Chest X-ray:
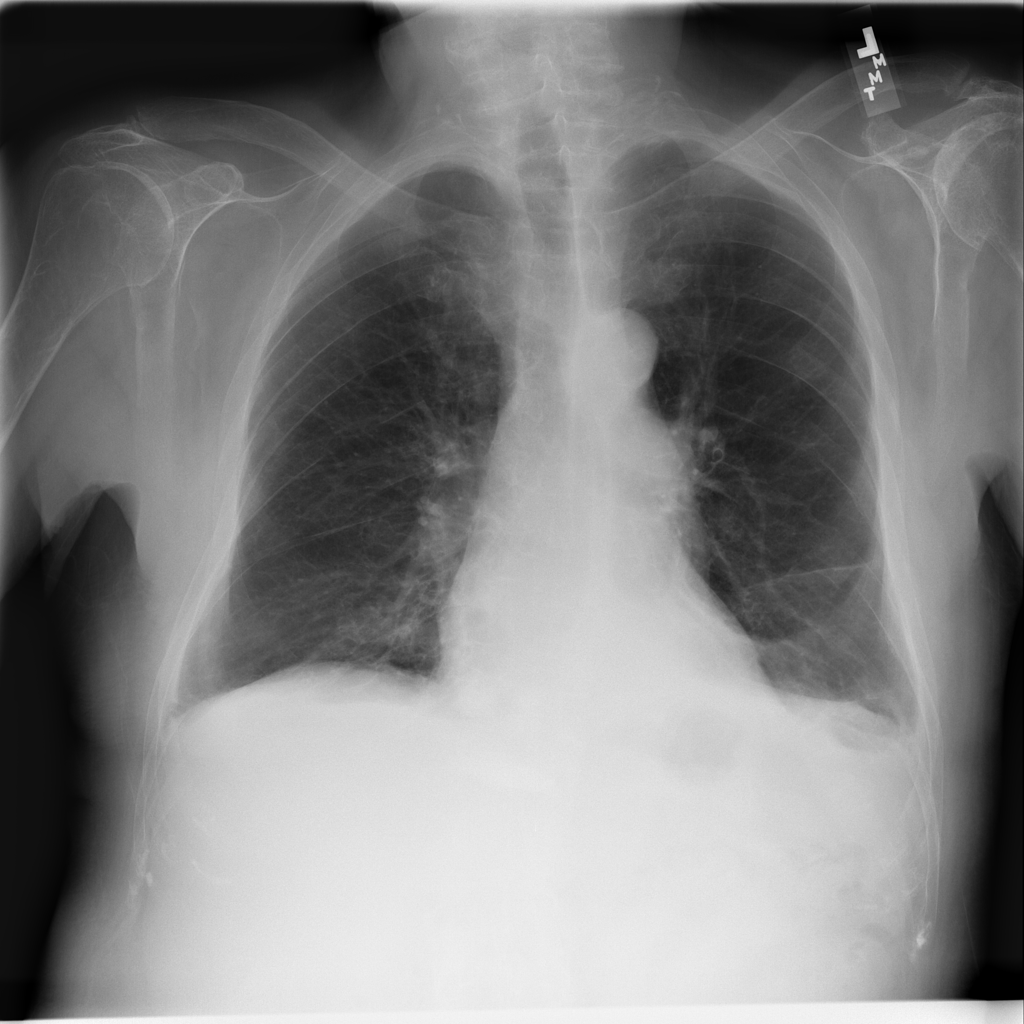
Findings: Consolidation, Effusion
No abnormal finding: no